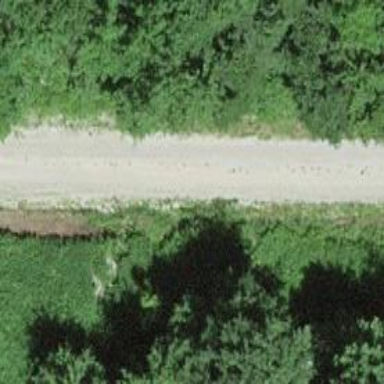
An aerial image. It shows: Gravel track with grade1.